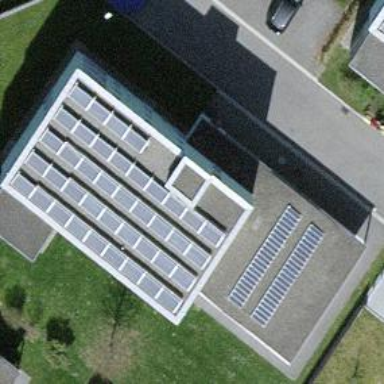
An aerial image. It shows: Solar power generator.